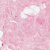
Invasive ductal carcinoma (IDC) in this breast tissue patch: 0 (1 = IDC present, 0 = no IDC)